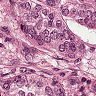
Metastatic tissue present: yes